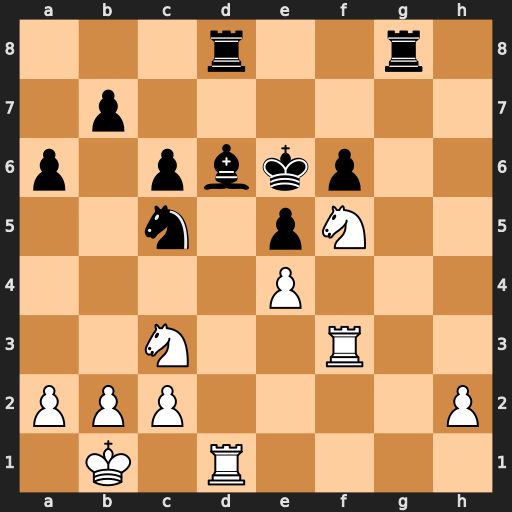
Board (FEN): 3r2r1/1p6/p1pbkp2/2n1pN2/4P3/2N2R2/PPP4P/1K1R4
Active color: w
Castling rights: -
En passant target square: -
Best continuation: b4 Nxe4 Nxe4